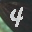
Label: 4